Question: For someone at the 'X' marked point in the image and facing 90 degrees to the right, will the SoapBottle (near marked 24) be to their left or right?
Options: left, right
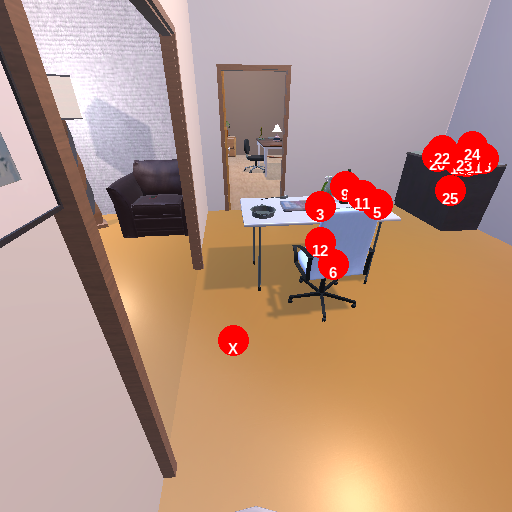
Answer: left